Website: walmart
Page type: cart
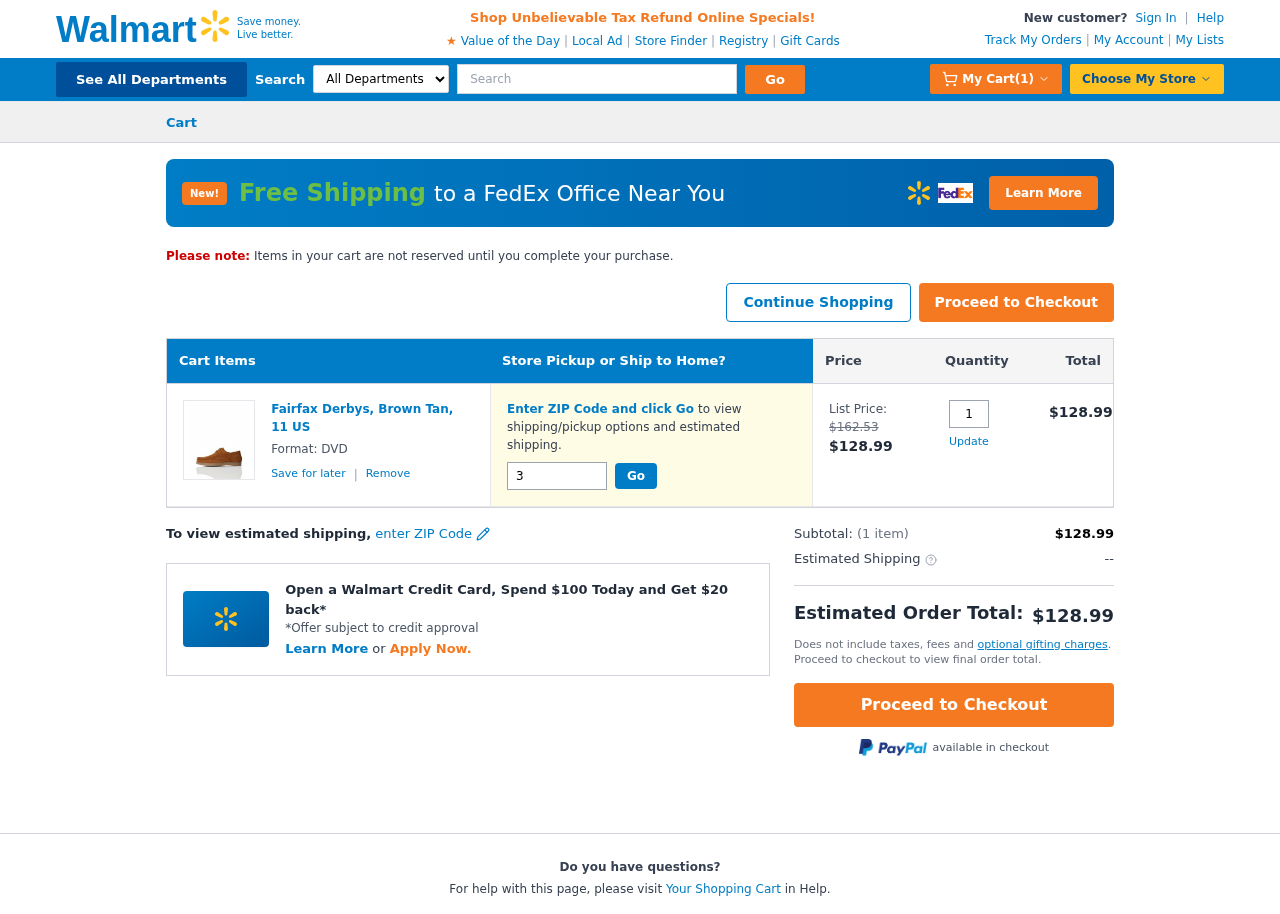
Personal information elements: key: PII_POSTCODE
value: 33362
Product elements: key: PRODUCT1_NAME
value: Fairfax Derbys, Brown Tan, 11 US
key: PRODUCT1_PRICE
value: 128.99
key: PRODUCT1_QUANTITY
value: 1
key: PRODUCT1_ORIGINAL_PRICE
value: $162.53
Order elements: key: ORDER_NUM_ITEMS
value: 1
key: ORDER_SUBTOTAL
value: $128.99
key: ORDER_TOTAL
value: $128.99
Search elements: key: HEADER_SEARCH
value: Search